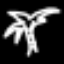
Label: palm tree